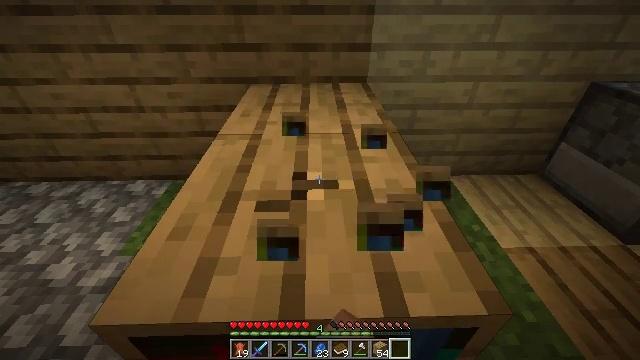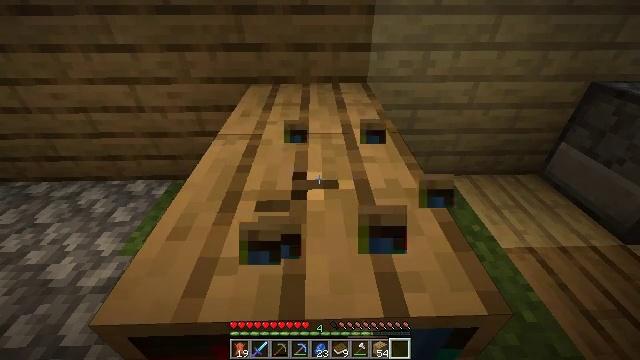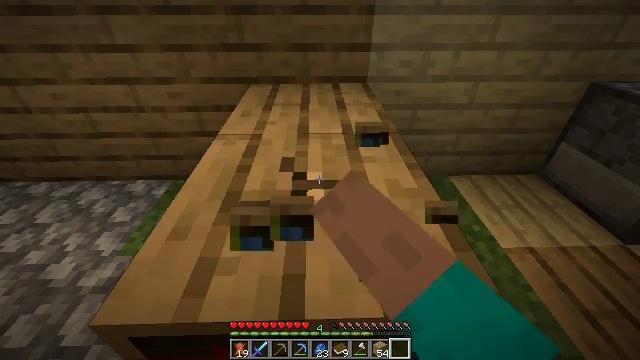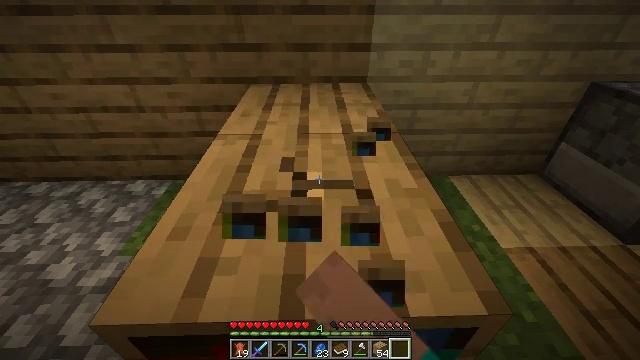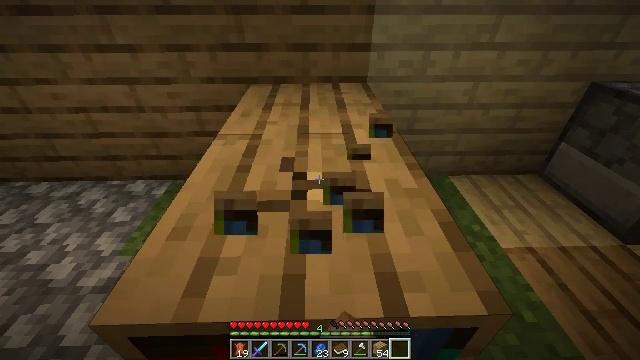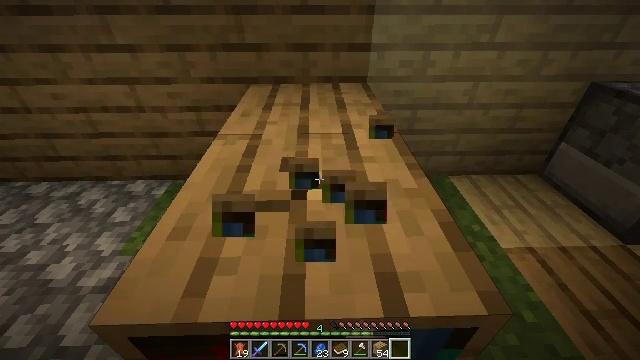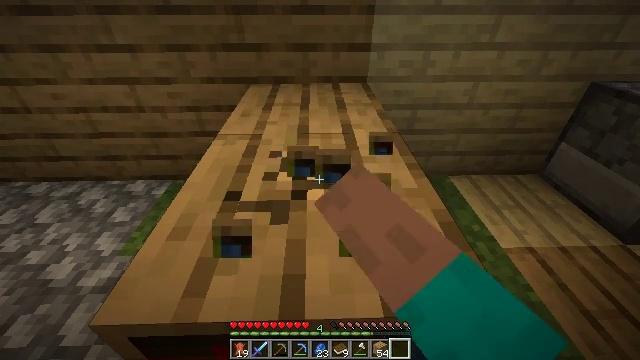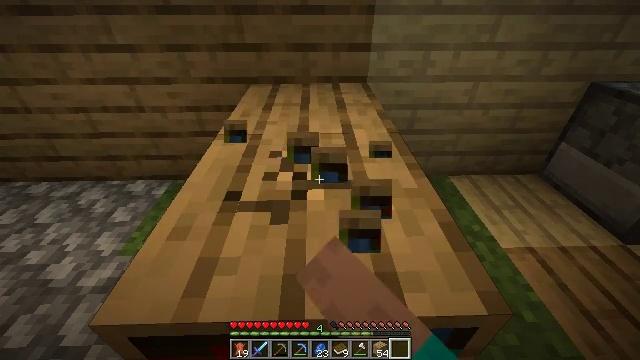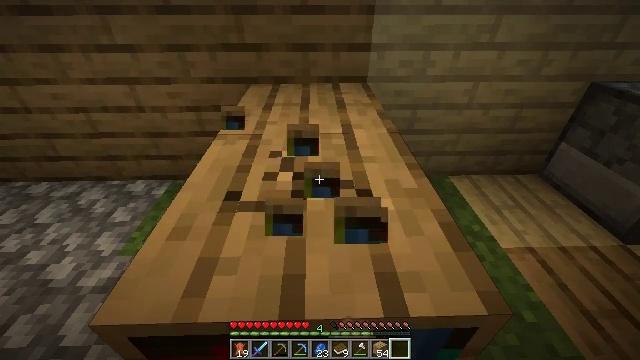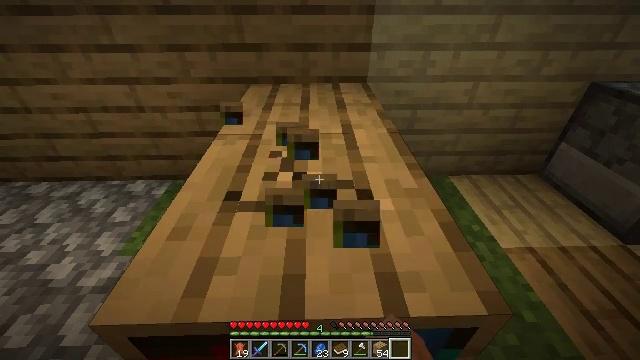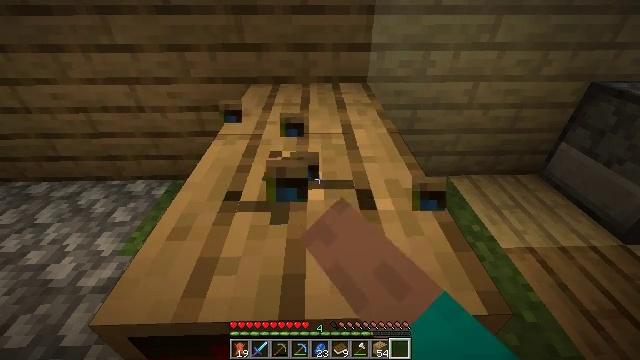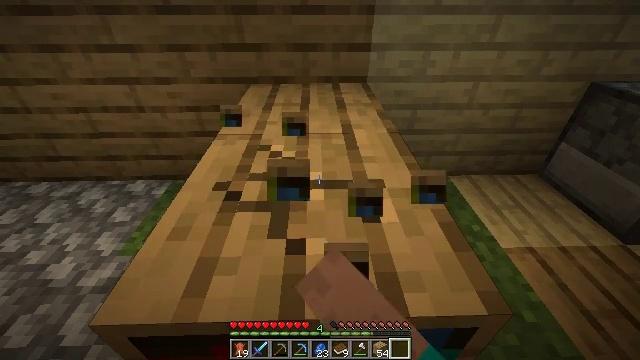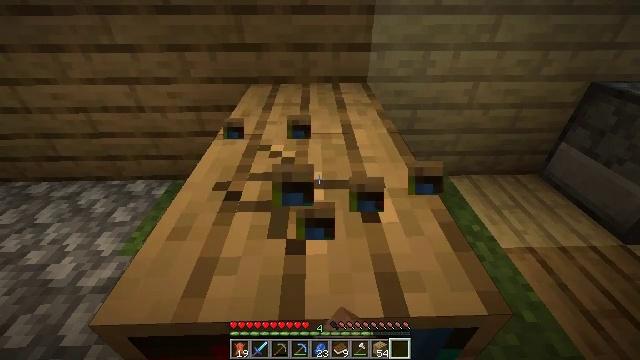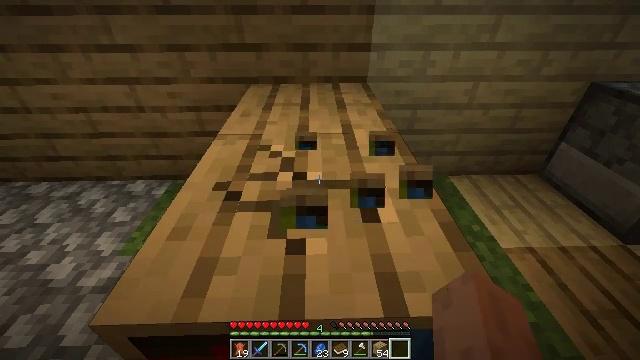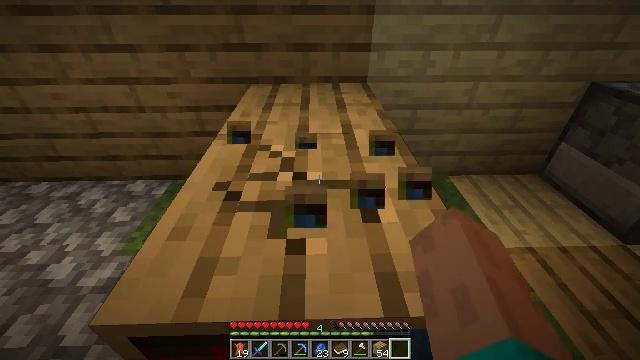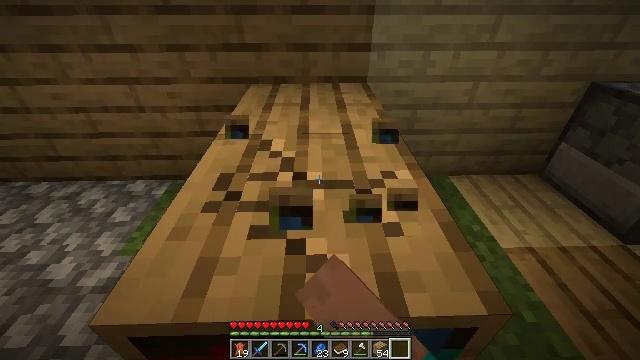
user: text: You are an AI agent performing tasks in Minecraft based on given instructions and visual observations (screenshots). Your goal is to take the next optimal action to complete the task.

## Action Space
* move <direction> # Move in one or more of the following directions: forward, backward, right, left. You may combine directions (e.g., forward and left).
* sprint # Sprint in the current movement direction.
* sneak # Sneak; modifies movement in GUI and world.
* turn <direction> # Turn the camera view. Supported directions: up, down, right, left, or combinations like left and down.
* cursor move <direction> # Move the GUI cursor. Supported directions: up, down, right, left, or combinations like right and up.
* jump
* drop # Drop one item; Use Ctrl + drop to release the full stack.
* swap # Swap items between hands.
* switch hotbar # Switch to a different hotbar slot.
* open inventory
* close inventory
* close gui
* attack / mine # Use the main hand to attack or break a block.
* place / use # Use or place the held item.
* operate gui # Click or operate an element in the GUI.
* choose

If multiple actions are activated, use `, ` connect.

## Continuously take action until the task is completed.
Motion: motion action
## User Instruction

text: Mine the bookshelf to gather resources.
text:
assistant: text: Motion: attack / mine
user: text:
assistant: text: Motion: attack / mine
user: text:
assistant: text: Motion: attack / mine
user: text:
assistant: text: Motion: attack / mine
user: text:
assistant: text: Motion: attack / mine
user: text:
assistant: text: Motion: attack / mine
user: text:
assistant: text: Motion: attack / mine
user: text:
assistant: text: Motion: attack / mine
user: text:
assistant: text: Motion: attack / mine
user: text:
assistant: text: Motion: attack / mine
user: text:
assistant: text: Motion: attack / mine
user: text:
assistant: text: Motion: attack / mine
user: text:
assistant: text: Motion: attack / mine
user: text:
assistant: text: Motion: attack / mine
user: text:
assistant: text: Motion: attack / mine
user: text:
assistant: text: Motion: attack / mine
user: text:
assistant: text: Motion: attack / mine
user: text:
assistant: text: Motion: attack / mine
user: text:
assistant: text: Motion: attack / mine
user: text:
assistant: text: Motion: attack / mine
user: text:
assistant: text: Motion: attack / mine
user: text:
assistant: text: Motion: attack / mine
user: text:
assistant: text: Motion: attack / mine
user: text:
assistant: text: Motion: attack / mine
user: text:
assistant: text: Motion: attack / mine
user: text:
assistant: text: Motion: attack / mine
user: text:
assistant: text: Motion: attack / mine
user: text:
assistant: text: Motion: attack / mine
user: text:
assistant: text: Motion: attack / mine
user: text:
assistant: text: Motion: attack / mine